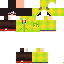
A female human skin with medium skin, wearing brown long hair dressed in a green_skin hoodie and red pants, featuring a closed mouth.